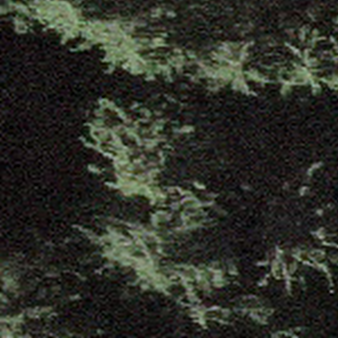
Label: other